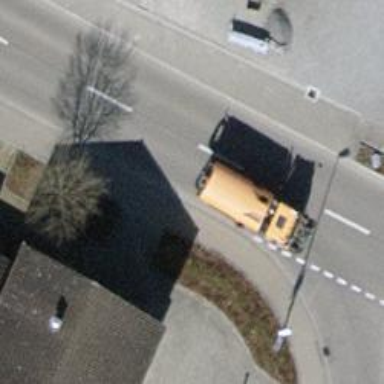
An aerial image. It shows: Bus stop with designated public transport stop position.